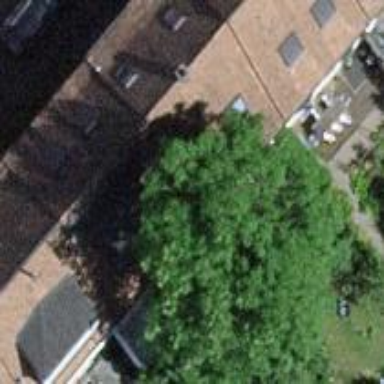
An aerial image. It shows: Terrace building.